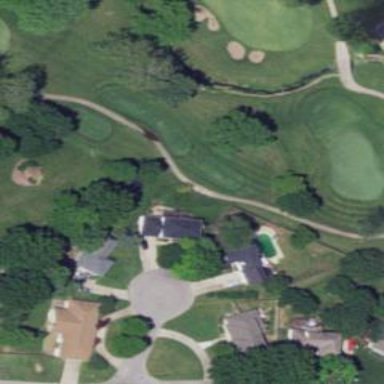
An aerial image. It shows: Golf cartpath that is also road path.